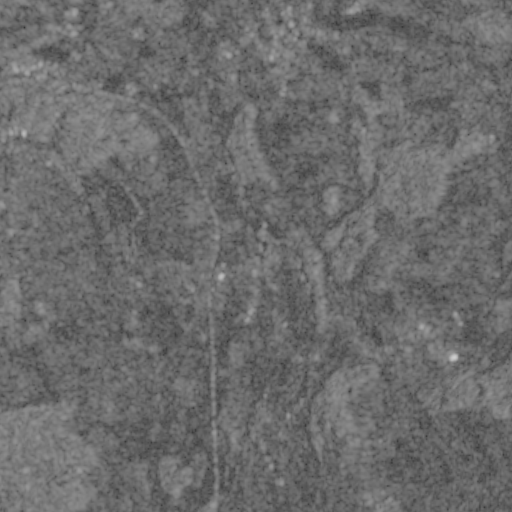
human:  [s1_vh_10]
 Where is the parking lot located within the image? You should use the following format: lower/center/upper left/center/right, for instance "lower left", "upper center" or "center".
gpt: The parking lot is located in the upper left of the image.
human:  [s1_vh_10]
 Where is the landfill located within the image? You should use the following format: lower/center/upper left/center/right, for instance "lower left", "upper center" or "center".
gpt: There is no landfill in the image.

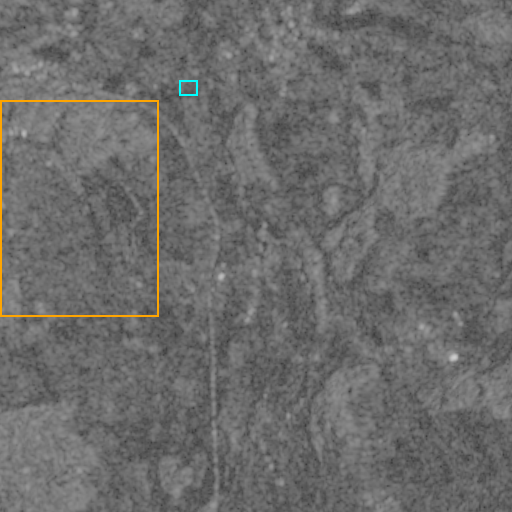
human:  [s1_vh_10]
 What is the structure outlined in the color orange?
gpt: The structure outlined in orange is a crop field.
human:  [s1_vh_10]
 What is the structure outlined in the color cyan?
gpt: The structure outlined in cyan is a park.
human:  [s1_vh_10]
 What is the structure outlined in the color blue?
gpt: There is no blue outline.